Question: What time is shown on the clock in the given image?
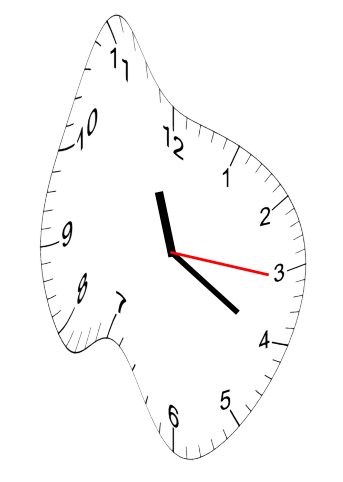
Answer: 11:20:16